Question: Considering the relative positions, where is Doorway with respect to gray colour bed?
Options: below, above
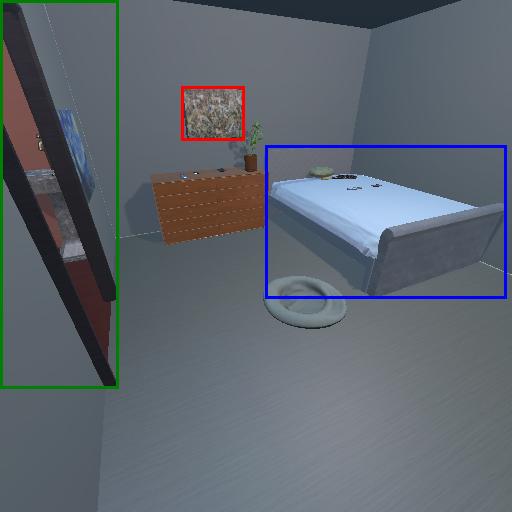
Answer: below